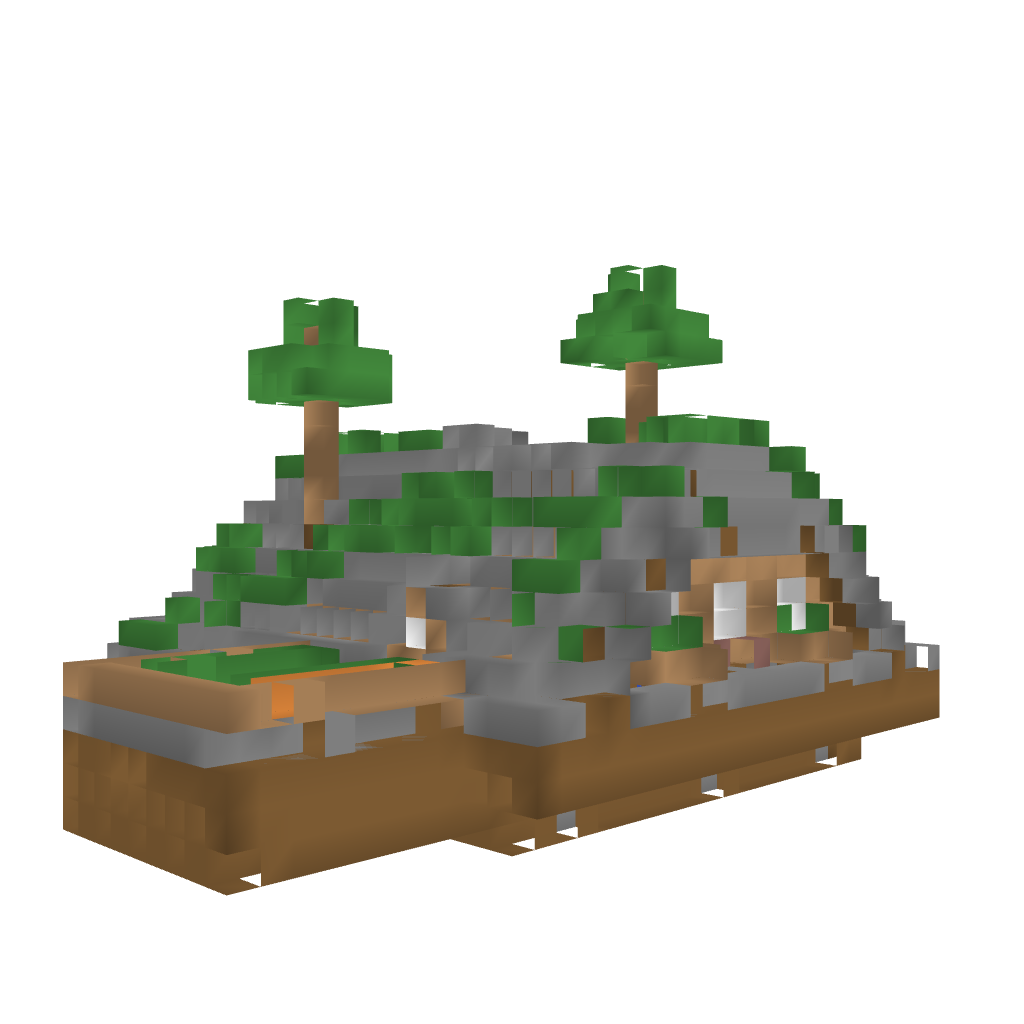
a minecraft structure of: Hobbit House w/ secret room a lot of earth bad low quality